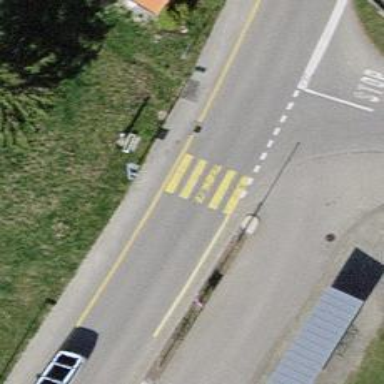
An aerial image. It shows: Uncontrolled crossing on the road.